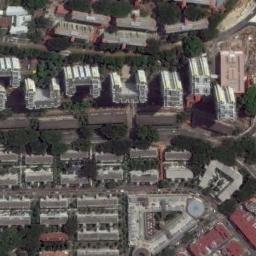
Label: commercial_area